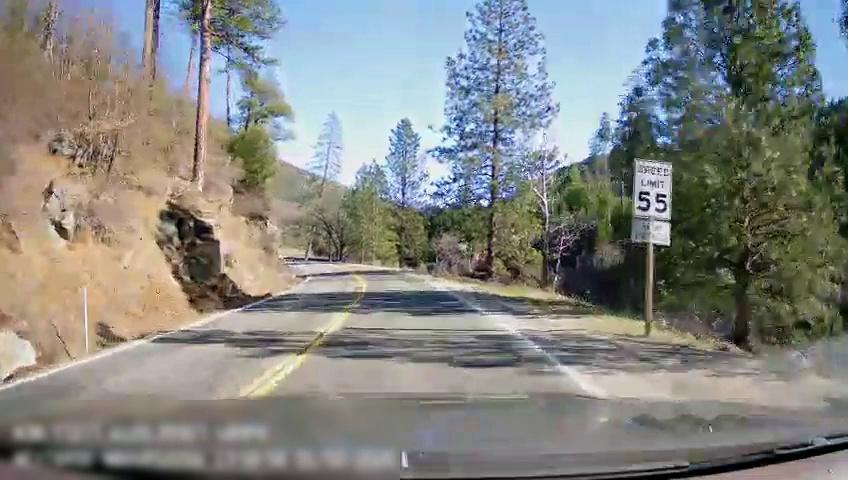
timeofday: Day
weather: Sunny
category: Drivable Space
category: Drivable Space
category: Lanes | Opposite Lane
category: Lanes | Current Lane
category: Lanes | Opposite Lane
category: Lanes | Current Lane
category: Traffic | Signs